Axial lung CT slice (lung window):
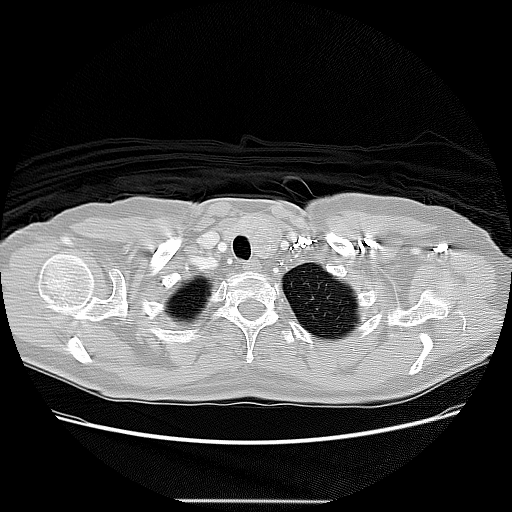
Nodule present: no